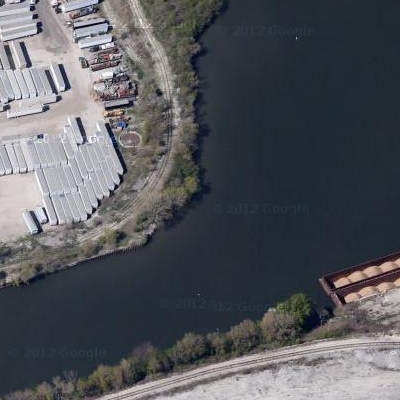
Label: dRiverLake